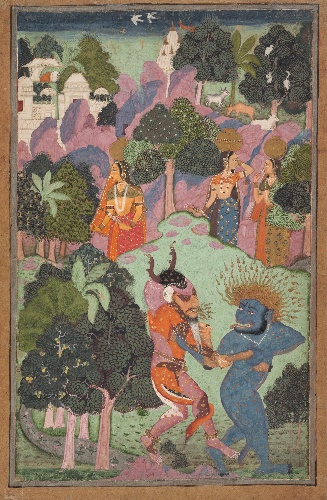
Date: late 17th century
Object type: Painting
Classification: Paintings
Medium: Ink, opaque watercolor, and gold on paper
Culture: India (Rajasthan, Bikaner or the Deccan)
Dimensions: 11 9/16 x 7 5/16 in. (29.4 x 18.6 cm)
Department: Asian Art
Credit line: Gift of Doris Rubin, in memory of Harry Rubin, 1989
Accession year: 1989
Repository: Metropolitan Museum of Art, New York, NY
Tags: Birds|Houses|Women|Cows|Landscapes|Demons